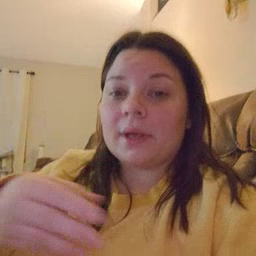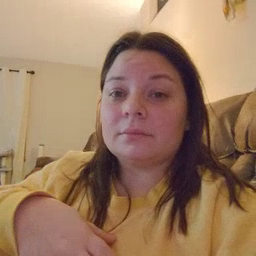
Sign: story